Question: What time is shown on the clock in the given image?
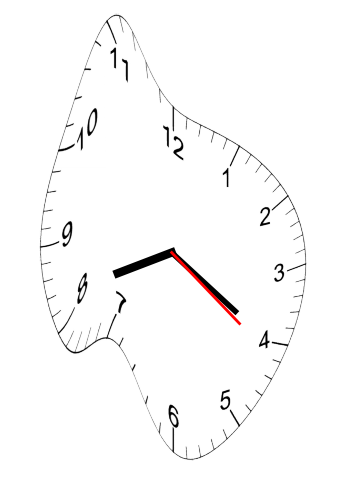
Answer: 08:20:21